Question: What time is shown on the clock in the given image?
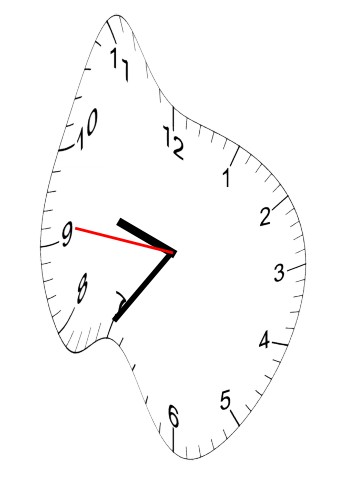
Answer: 09:35:46